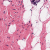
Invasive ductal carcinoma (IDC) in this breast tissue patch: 0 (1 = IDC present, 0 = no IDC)